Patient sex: M
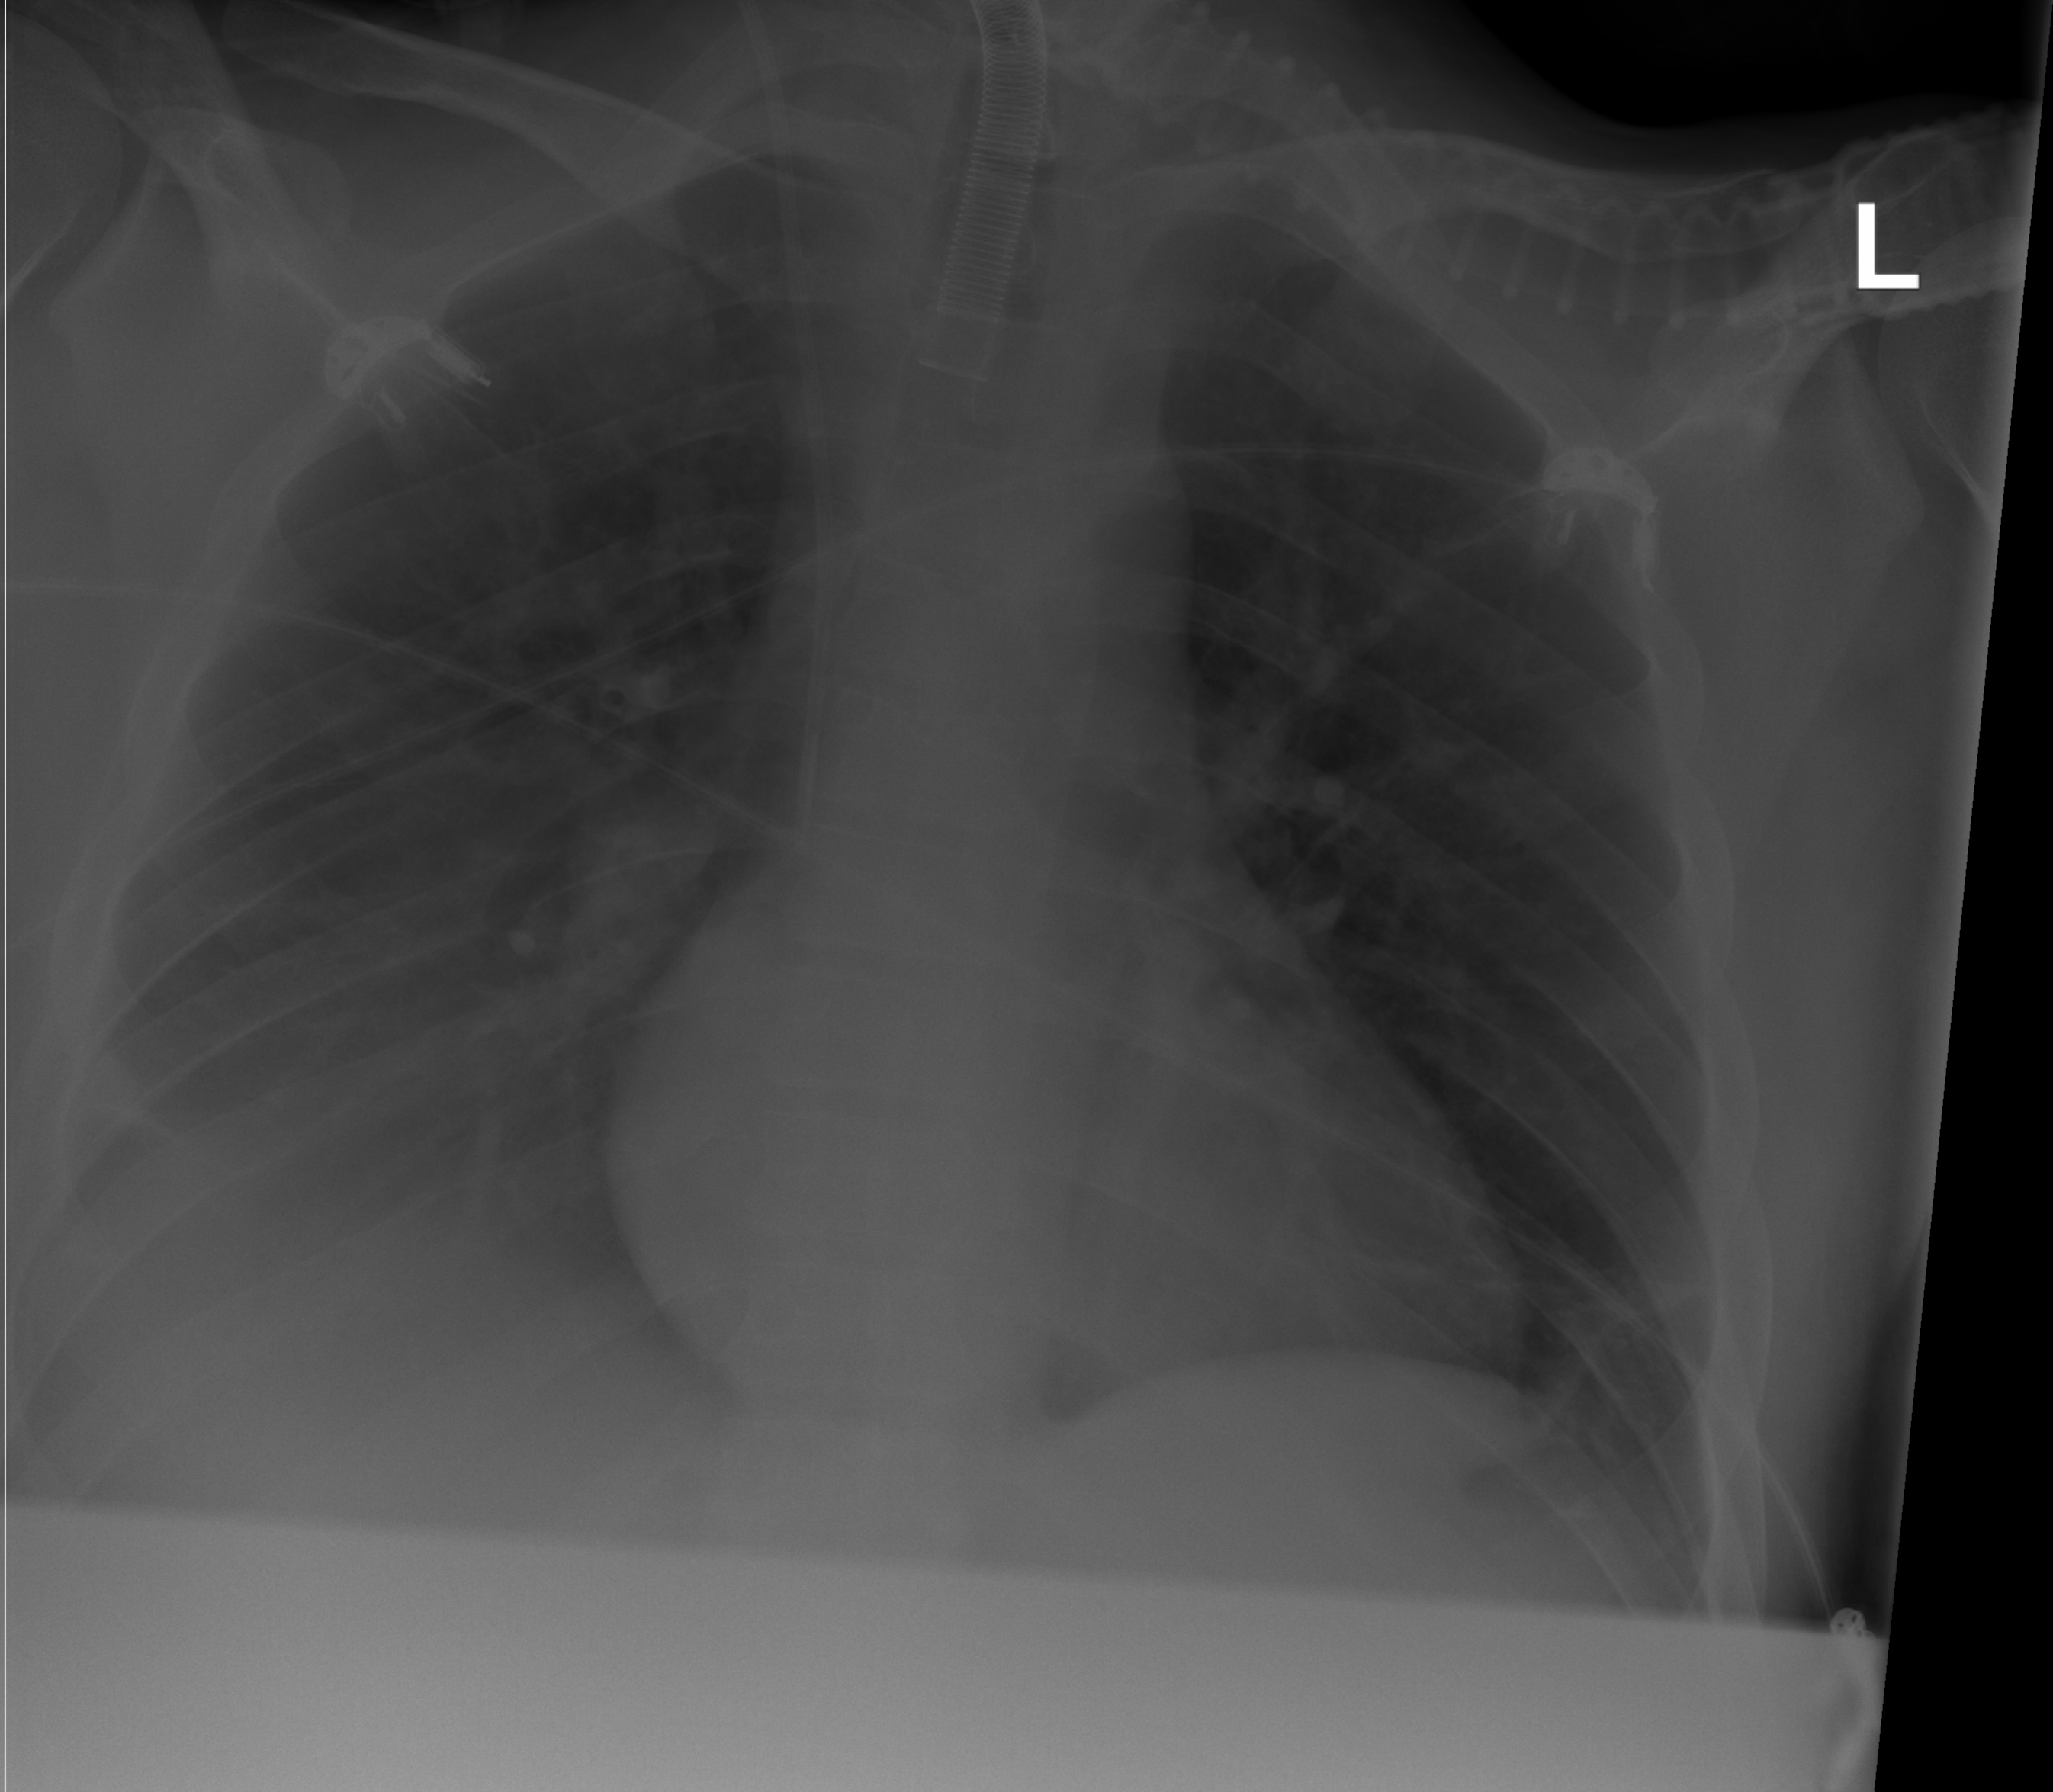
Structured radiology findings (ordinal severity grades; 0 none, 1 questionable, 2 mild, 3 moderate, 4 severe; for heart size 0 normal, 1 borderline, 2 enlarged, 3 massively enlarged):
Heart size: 0
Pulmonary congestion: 0
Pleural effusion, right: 2
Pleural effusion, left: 0
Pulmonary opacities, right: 0
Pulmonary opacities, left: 0
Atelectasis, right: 2
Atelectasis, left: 2